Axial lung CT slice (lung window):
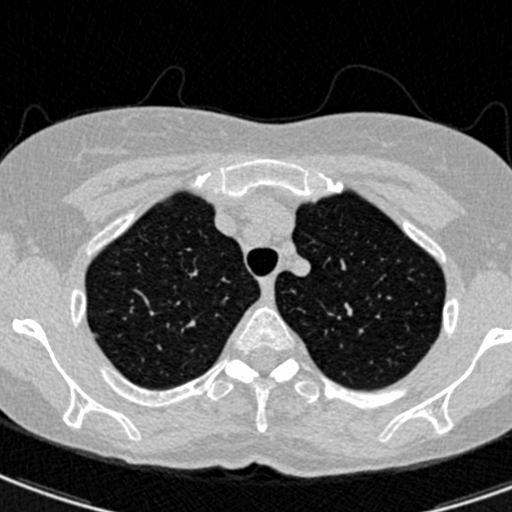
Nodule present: no